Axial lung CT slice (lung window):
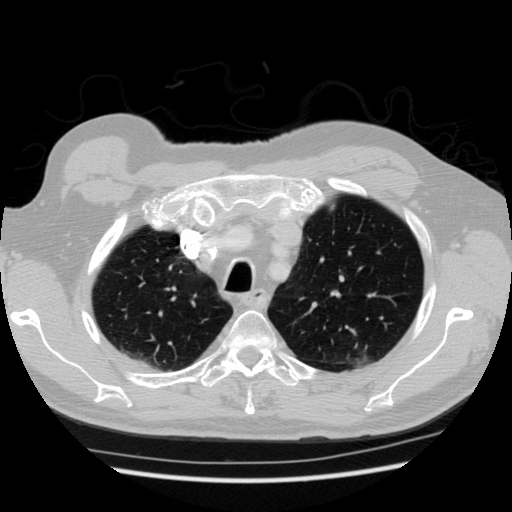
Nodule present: no